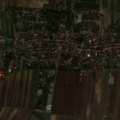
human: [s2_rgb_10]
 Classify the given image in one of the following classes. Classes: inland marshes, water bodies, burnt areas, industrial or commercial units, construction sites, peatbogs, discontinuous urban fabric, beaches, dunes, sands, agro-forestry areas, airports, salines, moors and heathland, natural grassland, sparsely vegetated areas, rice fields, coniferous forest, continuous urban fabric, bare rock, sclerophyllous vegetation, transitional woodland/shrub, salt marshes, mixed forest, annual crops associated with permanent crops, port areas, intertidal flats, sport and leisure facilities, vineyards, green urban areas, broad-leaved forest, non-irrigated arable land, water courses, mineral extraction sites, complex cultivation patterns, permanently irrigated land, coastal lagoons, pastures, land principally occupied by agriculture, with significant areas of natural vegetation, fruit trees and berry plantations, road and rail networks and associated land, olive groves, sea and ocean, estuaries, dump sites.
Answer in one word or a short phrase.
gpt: discontinuous urban fabric, non-irrigated arable land, vineyards